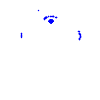
Particle: electron